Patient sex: M
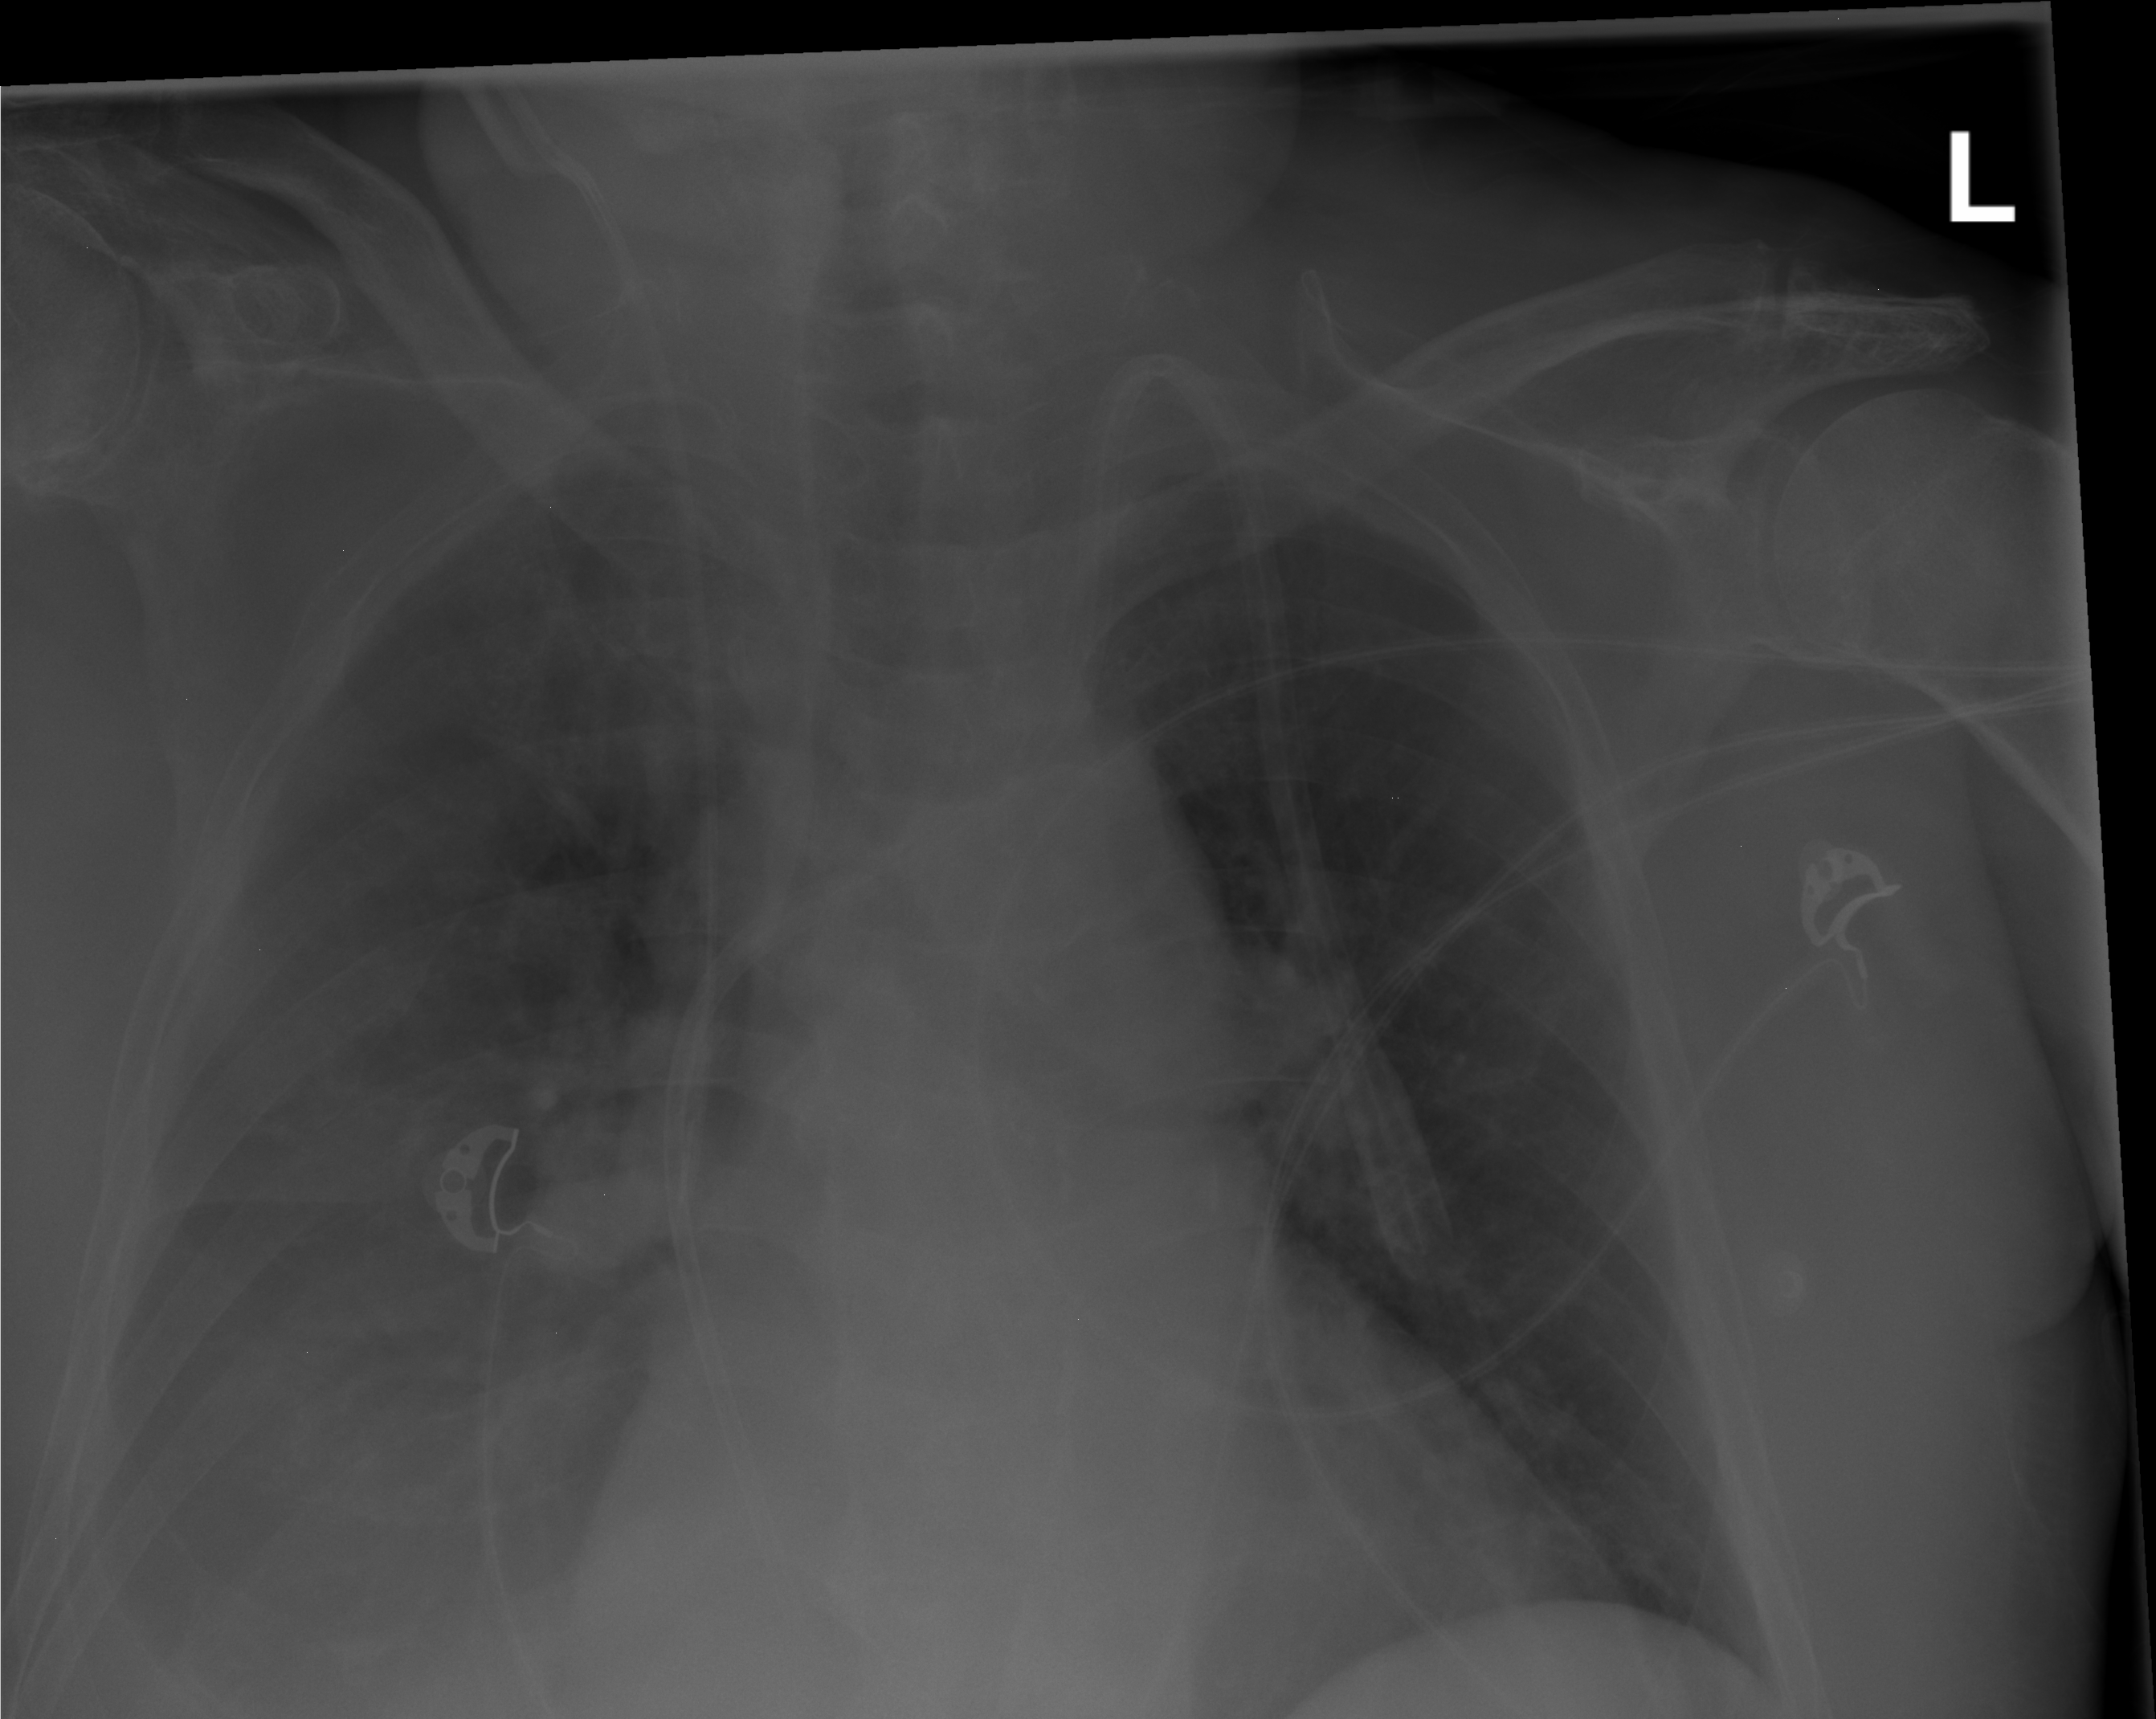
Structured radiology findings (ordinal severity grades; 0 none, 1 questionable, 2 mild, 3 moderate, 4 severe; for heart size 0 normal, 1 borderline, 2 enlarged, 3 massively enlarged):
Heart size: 1
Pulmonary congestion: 0
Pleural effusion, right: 3
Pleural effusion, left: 0
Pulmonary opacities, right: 2
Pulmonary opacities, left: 0
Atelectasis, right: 2
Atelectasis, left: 0